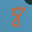
Label: 8